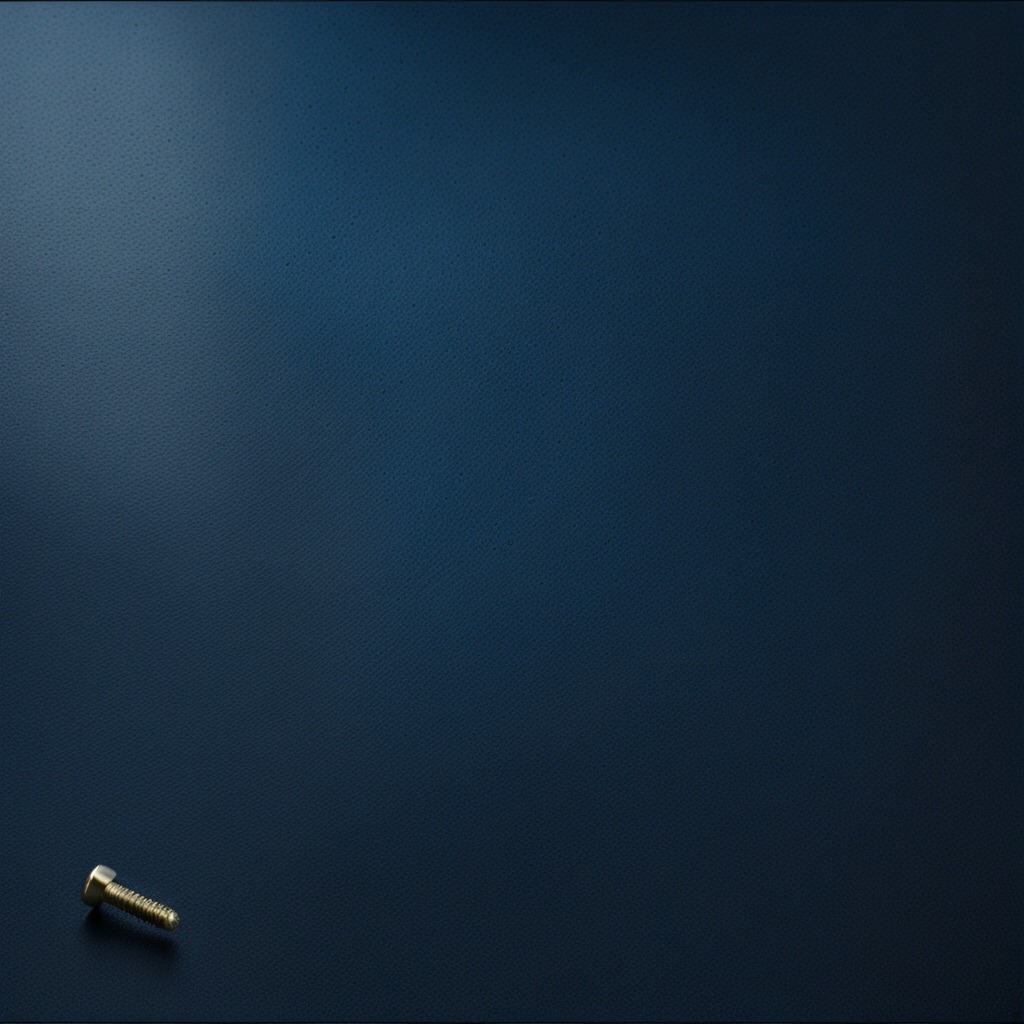
A metal screw lying on a clean granite tabletop covered with a blue rubber mat inside a workshop at night dim ambient light soft shadows worn but beneath the mat